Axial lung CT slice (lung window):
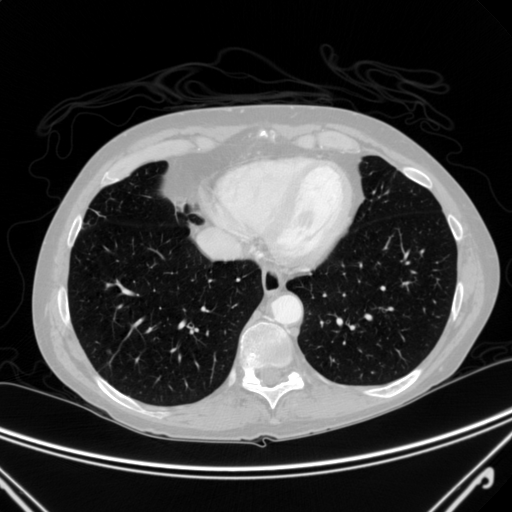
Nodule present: yes
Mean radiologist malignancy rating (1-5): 2.667